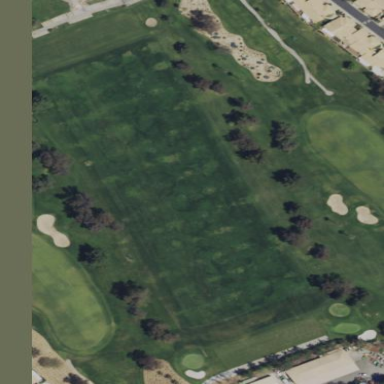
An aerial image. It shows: Grassy area used as driving range for golf.